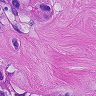
Metastatic tissue present: yes